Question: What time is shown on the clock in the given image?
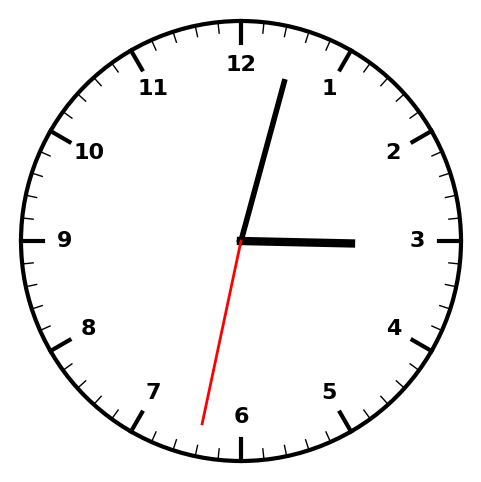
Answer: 03:02:32